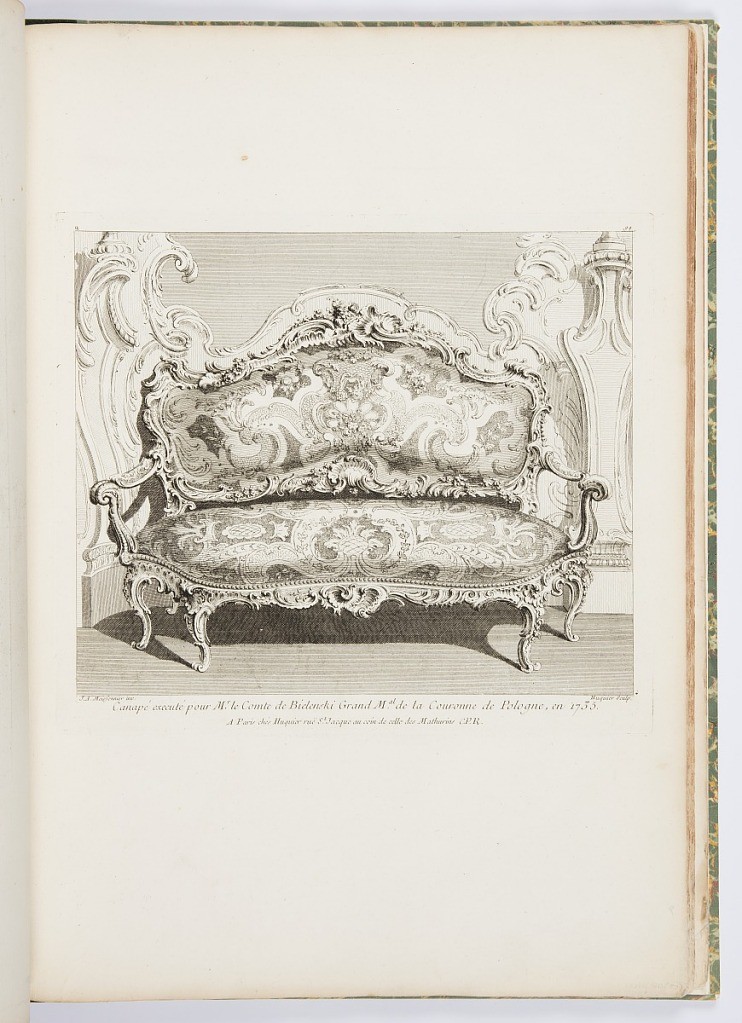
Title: Canapé executé pour Mr. le Comte de Bielinski Grand M.al de la Couronne de Pologne, en 1735.; Canapé exécuté pour le comte de Bielinski en 1735, 4th Plate
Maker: Juste-Aurèle Meissonnier, French, b. Italy, 1695–1750
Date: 1735
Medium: Engraving on white laid paper
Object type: Print
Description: Design for settee in high-Louis XV style. Elaborately carved frame of shell motif, with leaves and flowers. Upholstery shows a swirling design, cartouches and flowers.